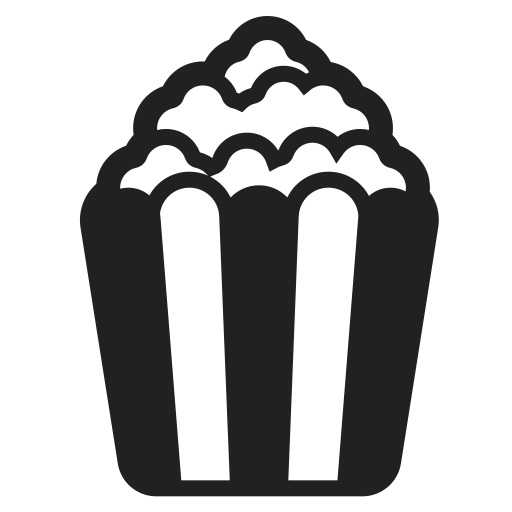
popcorn high contrast